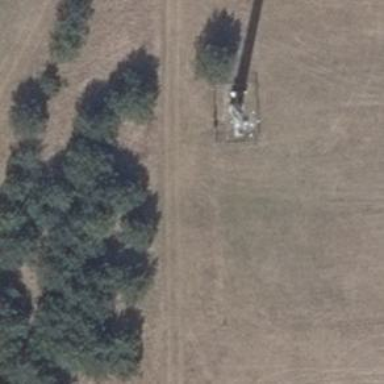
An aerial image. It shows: Man-made mast used for communication purposes.